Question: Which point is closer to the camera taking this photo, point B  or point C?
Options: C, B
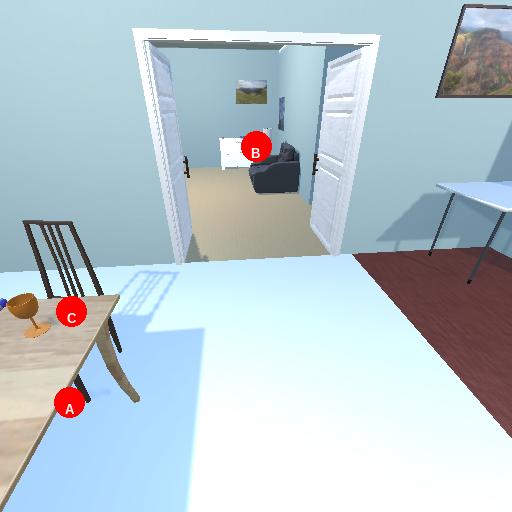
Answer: C